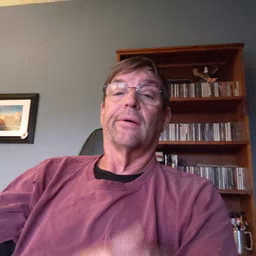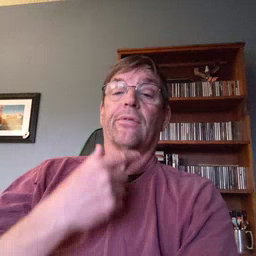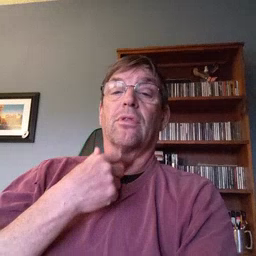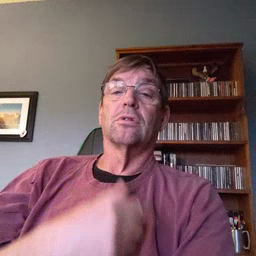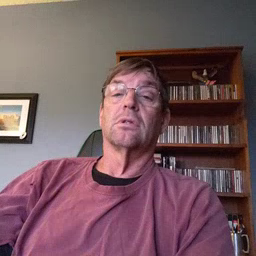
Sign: thirsty